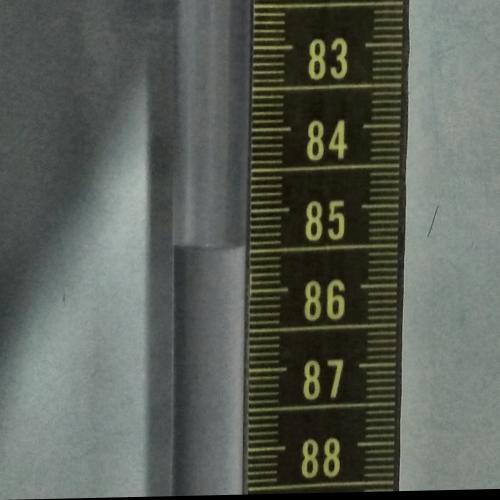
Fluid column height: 85.5 cm